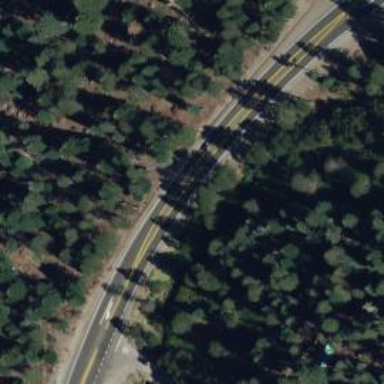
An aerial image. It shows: Asphalt trunk highway.